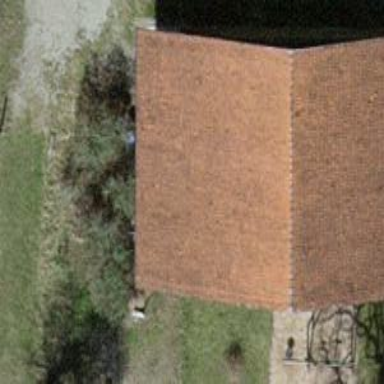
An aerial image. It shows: Farm auxiliary building with gabled roof.